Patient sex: M
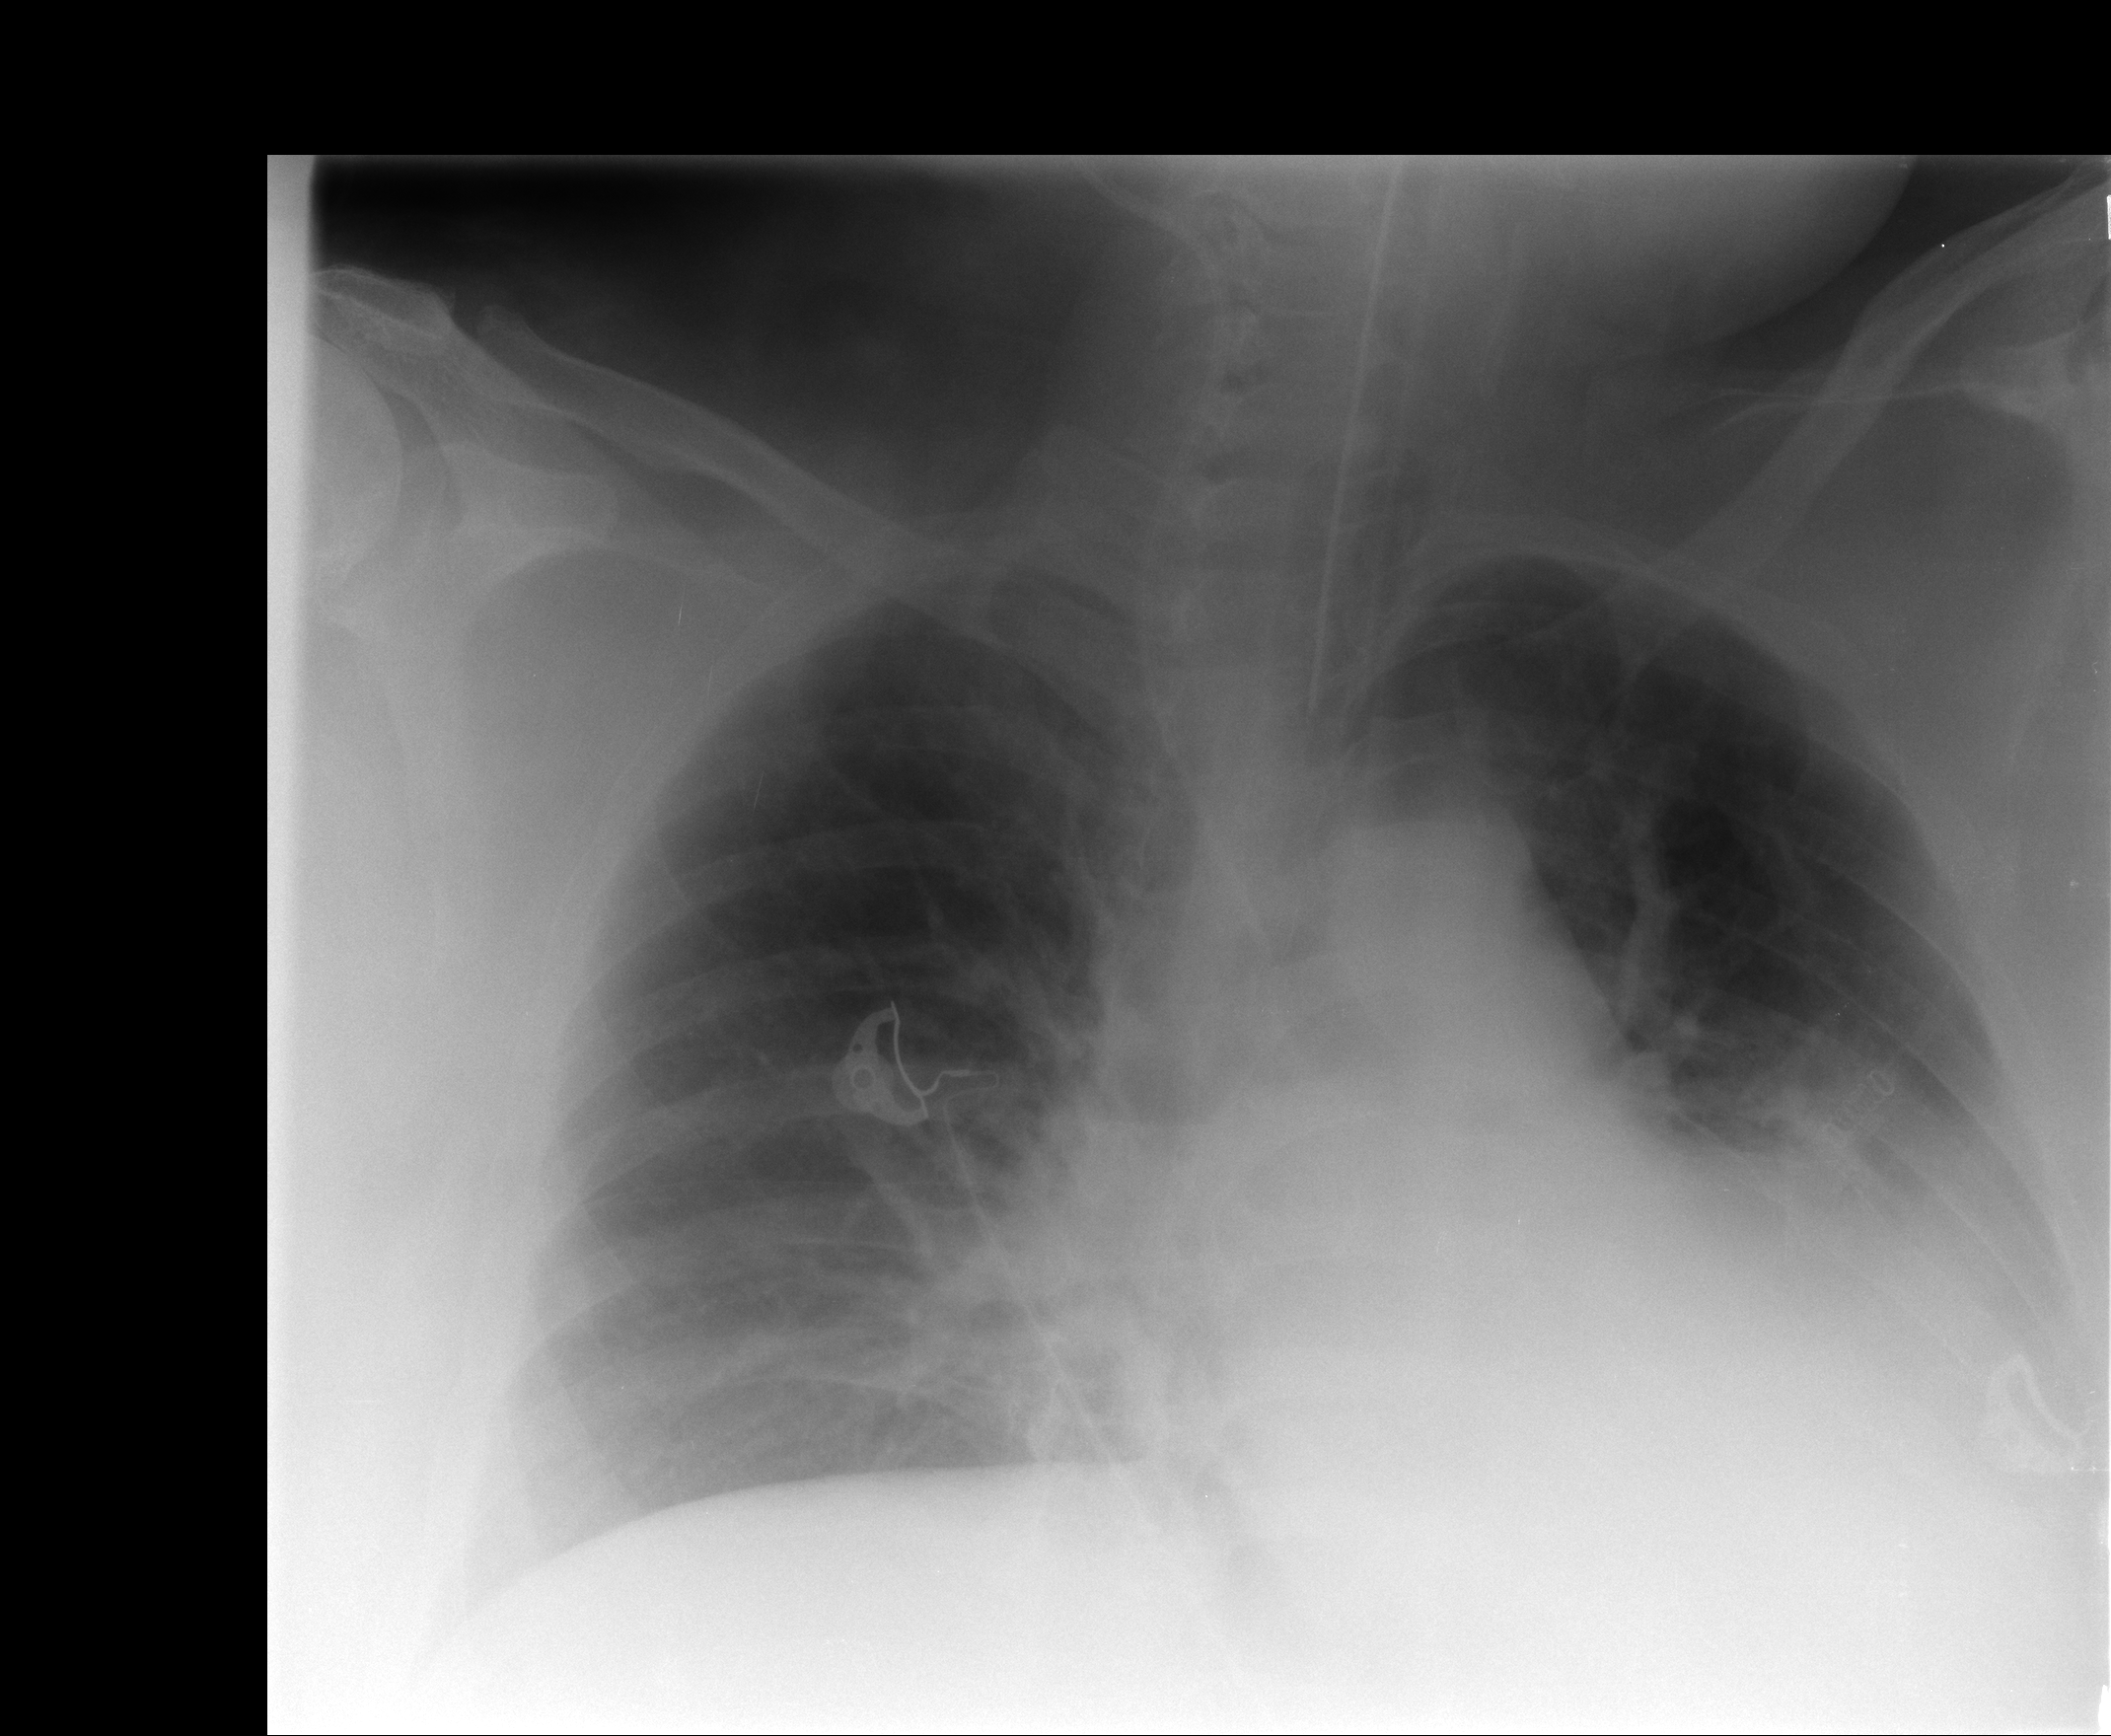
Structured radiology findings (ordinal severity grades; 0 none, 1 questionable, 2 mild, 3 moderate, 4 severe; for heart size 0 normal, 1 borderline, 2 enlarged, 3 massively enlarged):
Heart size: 2
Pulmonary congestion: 2
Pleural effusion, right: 0
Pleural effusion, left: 2
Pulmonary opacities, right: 0
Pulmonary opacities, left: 0
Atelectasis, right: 2
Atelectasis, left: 2